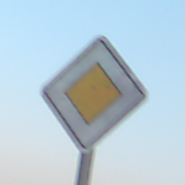
Verkehrszeichen: Vorfahrtsstrasse
Umgebung: Outdoor, Nature
Tageszeit: SunriseSunset
Wetter: Clear
Licht: Natural
Jahreszeit: Winter
Kontrast: LowContrast